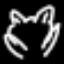
Label: frog